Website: macys
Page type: gifting
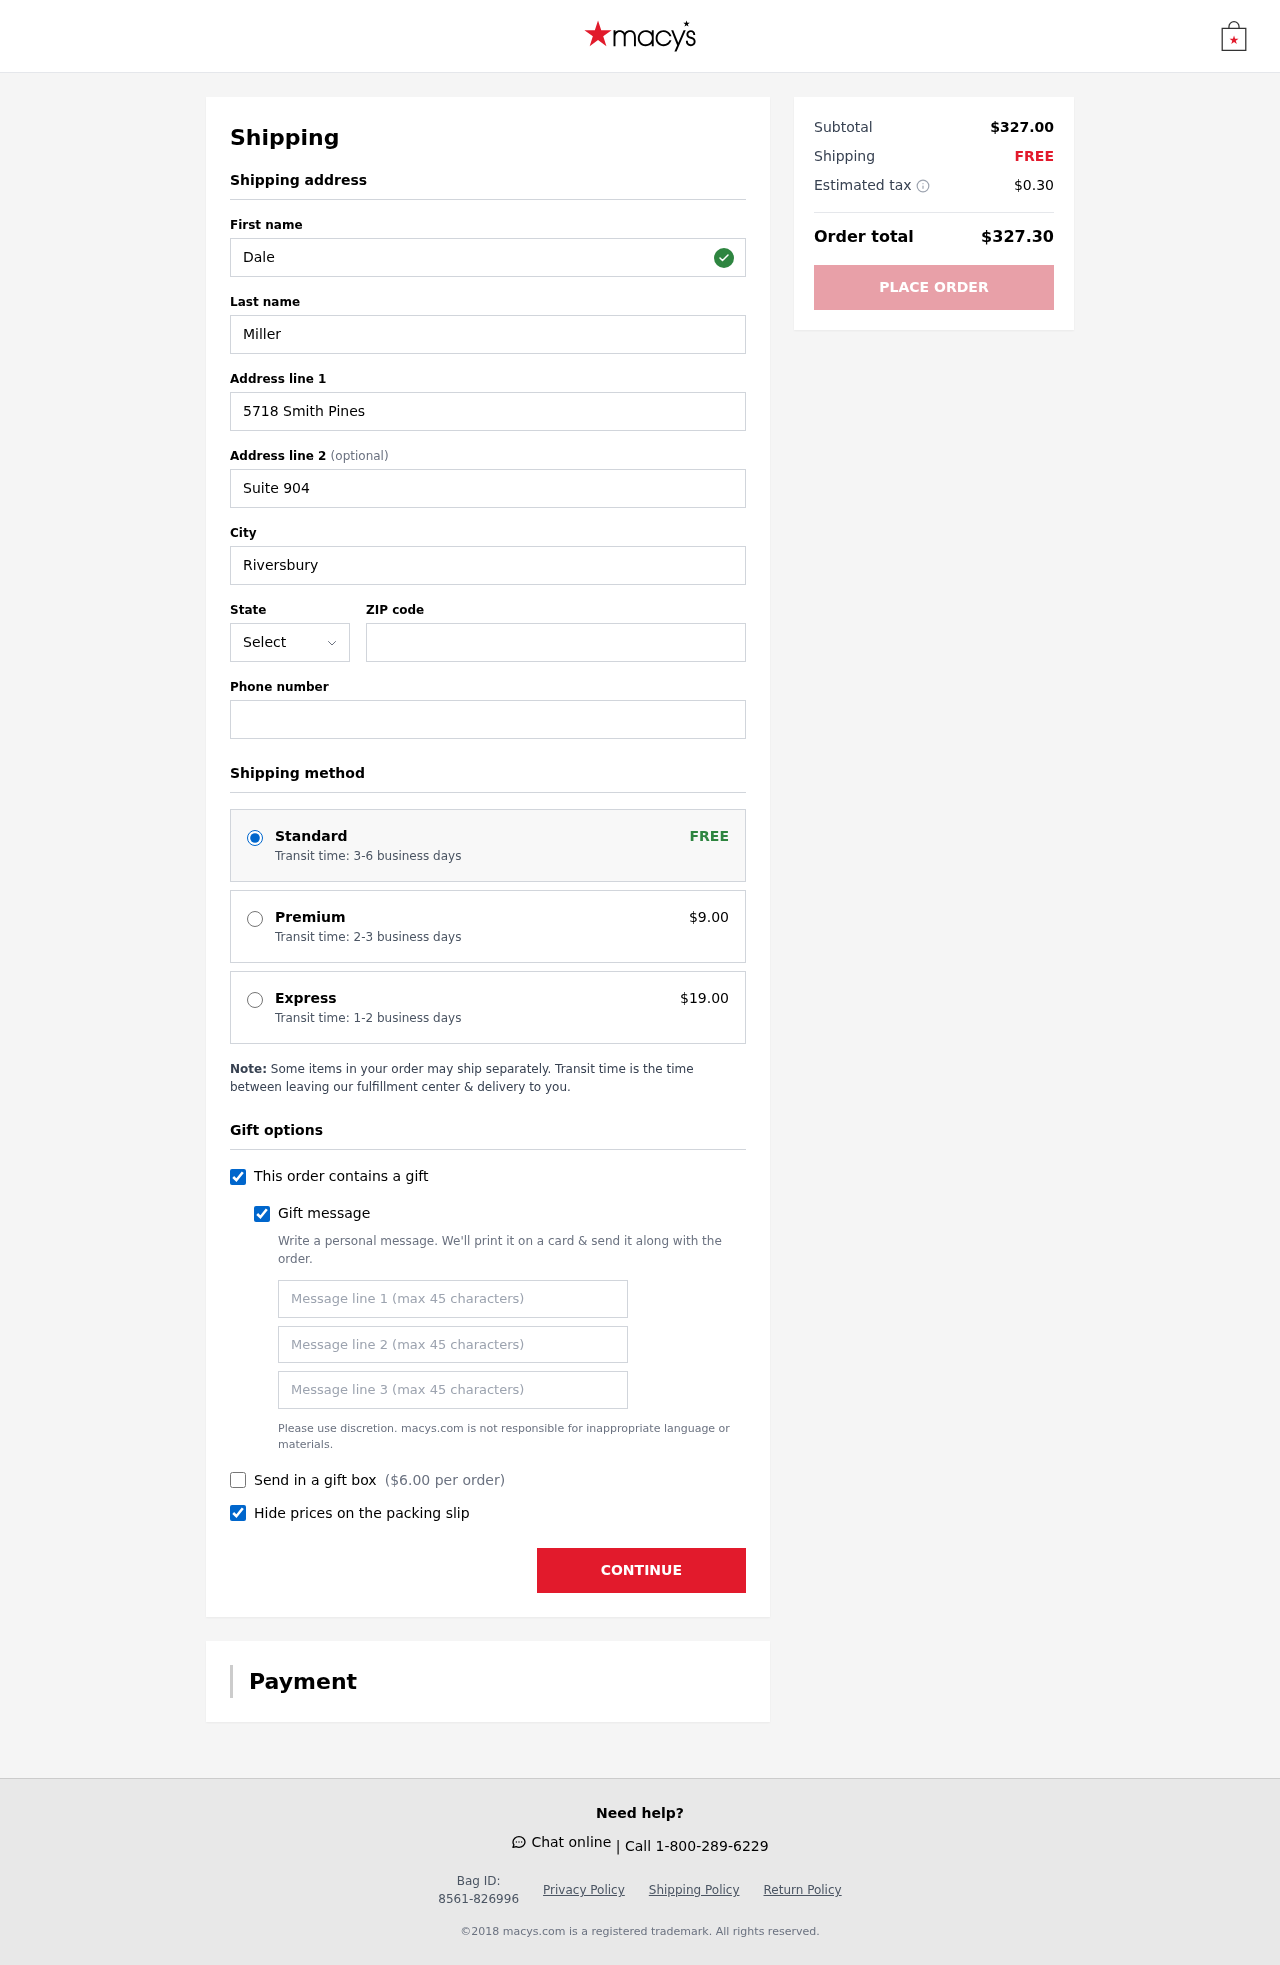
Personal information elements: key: PII_STATE_ABBR
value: ND
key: PII_FIRSTNAME
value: Dale
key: PII_LASTNAME
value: Miller
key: PII_STREET
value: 5718 Smith Pines
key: PII_STREET2
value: Suite 904
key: PII_CITY
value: Riversbury
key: PII_POSTCODE
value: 67706
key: PII_PHONE
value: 8257595058
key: PII_GIFT_MESSAGE
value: Hey Kimberly, I noticed you've been eyeing those stylish shoes, so I thought you’d love these! They’ll be perfect for adding a little flair to your wardrobe. Just wanted to brighten your day a bit!  Dale
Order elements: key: ORDER_SHIPPING_STANDARD
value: Transit time: 3-6 business days
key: ORDER_SHIPPING_PREMIUM
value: Transit time: 2-3 business days
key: ORDER_SHIPPING_PREMIUM_PRICE
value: $9.00
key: ORDER_SHIPPING_EXPRESS
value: Transit time: 1-2 business days
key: ORDER_SHIPPING_EXPRESS_PRICE
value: $19.00
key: ORDER_GIFT_BOX_PRICE
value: $6.00
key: ORDER_SUBTOTAL
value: $327.00
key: ORDER_SHIPPING_COST
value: FREE
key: ORDER_TAX
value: $0.30
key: ORDER_TOTAL
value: $327.30